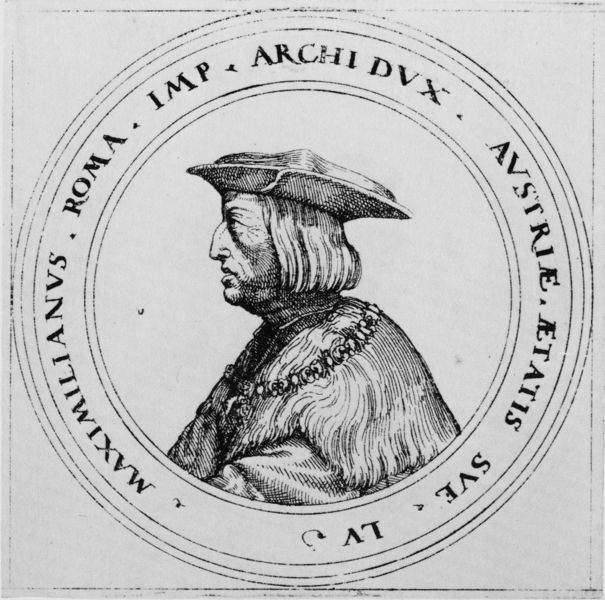
Titel: Bildnis von Maximilian I
Künstler: Augustin Hirschvogel
Institution: (Seriendruck)
Schlagwörter: mann, schatten, umhang, weiß, frisur, grau, haar, hut, licht, mund, nase, profil, schwarz, zeichnung, hemd, mütze, augen, falten, kragen, pelz, rahmen, bildnis, gilde, hals, portrait, porträt, auge, haare, mantel, händler, kaufmann, brustbild, kinn, lippen, renaissance, handel, kreis, oval, rund, tondo, fell, schärpe, holzschnitt, schrift, rahmung, italien, kette, grafik, graphik, linien, rand, kaiser, könig, inschrift, büste, seitenansicht, wange, medaillon, druck, druckgraphik, schnitt, schwarzweiss, schraffur, radierung, stich, strin, orden, nerz, kopie, österreich, rom, mittelalter, erzbischof, medaille, kupferstich, schaft, münze, max, latein, roma, lateinisch, maximilian, umschrift, kaiser maximilian, kett, medaillion, römisches reich, bürgermeister, goldenes vlies, maximilian i., habsburg, burgund, vlies, mante, erzherzog, holzschnitte, maximilianus, vliesordenskette, seite seitlich